Question: I am having a peculiar crash when loading 'MKMapView'. The pattern of occurrence is when I open ABPeoplePickerNavigationController in one view, which in turn triggers the 'UINavigationController' delegate method
And after saving/without saving I move to another view--its working fine. Next view--its working fine. But when I enter the view with 'MKMapView', it crashes.
No other views are having any problem. Only the view which loads 'MKMapView' crashes with the following log
'''
*** -[UINavigationBar barStyle]: message sent to deallocated instance
'''
I have commented the part in the code which loads the mapview and then it works fine. So it seems that my navigation bar is deallocated somewhere, when the mapview loads. But what I cant understand is that, no other view in the app has any problem, only the one with mapview crashes. I have tried different patterns of testing and made sure that none of the other views are having any problems.
The app doesn't crash in simulator. It crashes only on device. Why is this issue only in the view which loads mapview and in no other views.
I tried profiling to analyze my problem. Here is what I found, but its not much helpful.

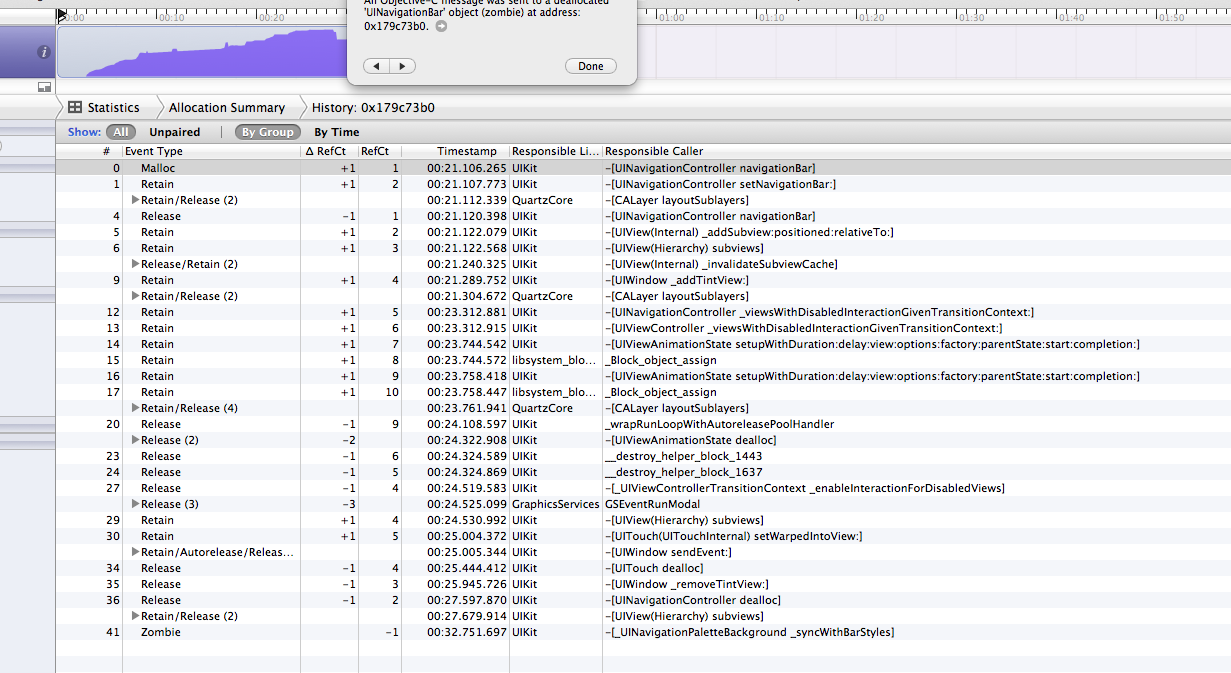
Answer: I have had the same problem.
It's a leak issue on the ABPeoplePickerNavigationController. You have to ensure it won't be deallocated.
I'm declaring it as a strong property to ensure it won't be deallocated and it works fine :)